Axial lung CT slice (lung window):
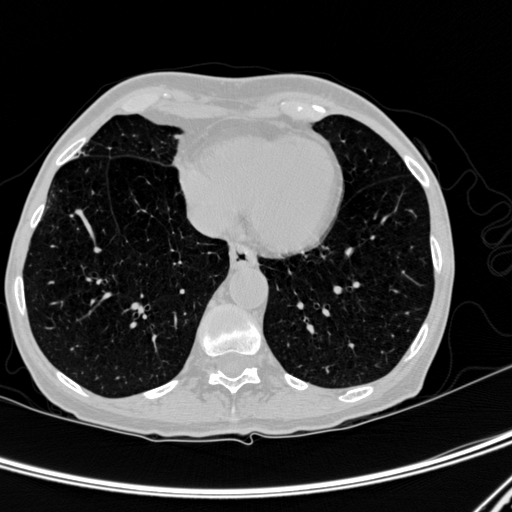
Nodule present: no